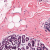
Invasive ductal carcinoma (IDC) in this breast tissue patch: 0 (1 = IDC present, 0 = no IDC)